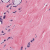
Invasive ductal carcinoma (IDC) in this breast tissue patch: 1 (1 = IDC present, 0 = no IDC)